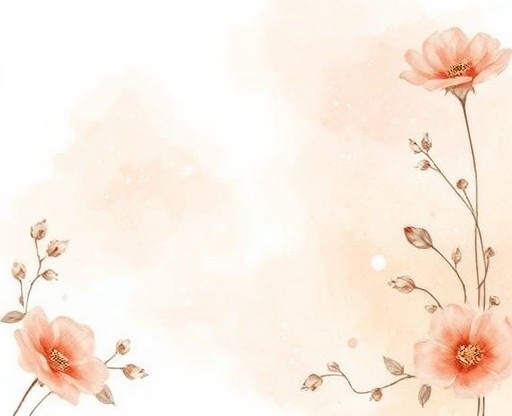
Category: Wedding